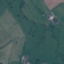
Label: Pasture